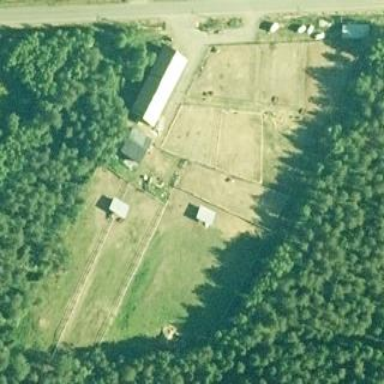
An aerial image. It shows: Farmyard used for horse riding leisure activities.